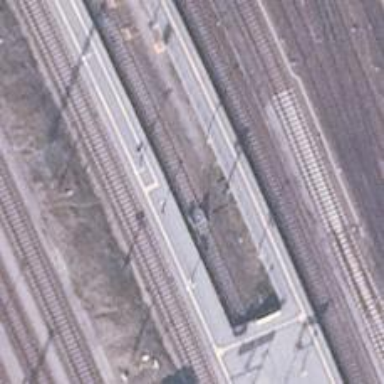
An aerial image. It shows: Railway signal.